Question: The data to be extracted is present in a specific format wherein the (written in uppercase) are to be stored and present under the heading of a dictionary.
I am attaching a sample text file present in the format.

The expected output for the following sample will be
'''
dict = {"1. PAPER1" : "text under this heading",
"INTRODUCTION" : "text under this heading",
"PROBLEM STATEMENT" : "text under this heading",
.
.
}
'''
I believe it can be solved using either regular expressions or conditionals. I tried but was not able to solve.
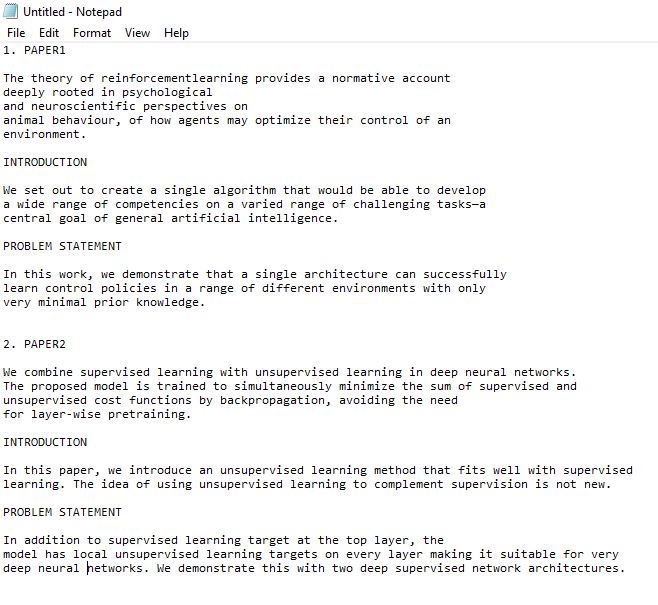
Answer: I have solved the above problem this way.
'''
with StringIO(txt) as f:
key = []
temp = []
for line in f:
if line.strip() != '':
if line.strip()[0].isupper() and line.strip()[1].isupper() :
list2= line.split(" ")
print(list2)
temp = []
for i in list2:
if i.isupper():
temp.append(i)
key.append(' '.join(temp))
import re
split_str = '|'.join(key[1:])
value = re.split(split_str,txt2)
dictionary = dict(zip(key,value))
'''
'txt' represents multi-line string containing data.
lists 'key' and 'value' store keys and values for the dictionary respectively.
Thanks a lot everyone for your answers.